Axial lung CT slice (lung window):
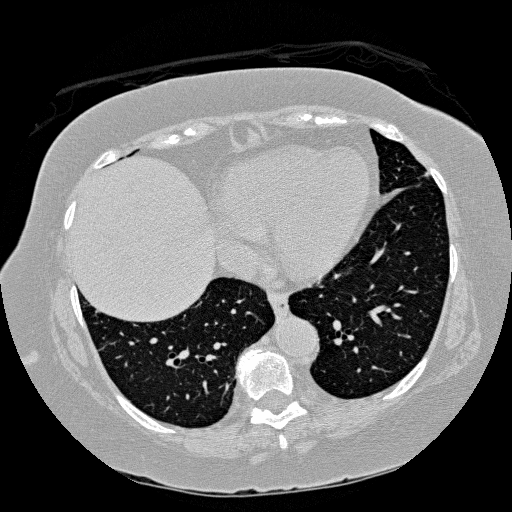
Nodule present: no